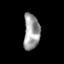
Tissue: skin
Cell type: Epithelial cells
Senescence score: 0.2729
Nuclear area (px): 560
Mean DAPI intensity: 158.146